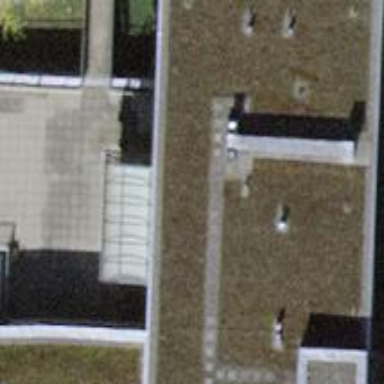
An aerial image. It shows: Building.